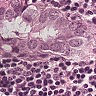
Metastatic tissue present: yes